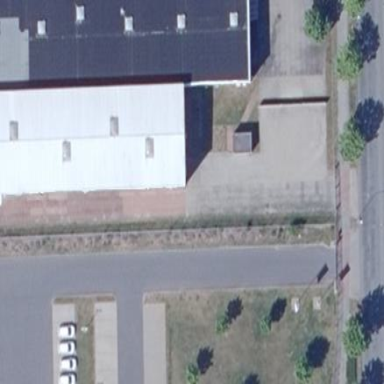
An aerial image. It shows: View of roof of building.